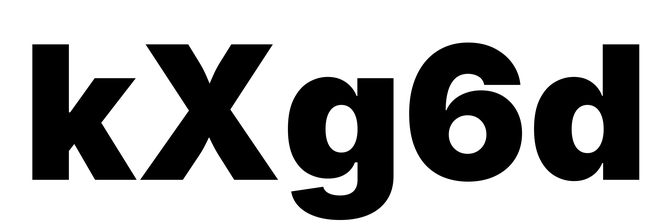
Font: Inter_Black